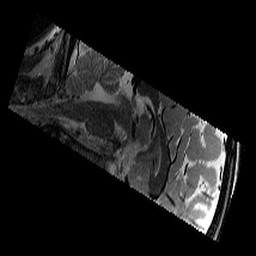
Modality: T2w
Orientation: sagittal
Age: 9
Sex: male
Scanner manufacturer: siemens
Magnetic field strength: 3 T
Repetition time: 9.23 s
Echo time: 0.067 s